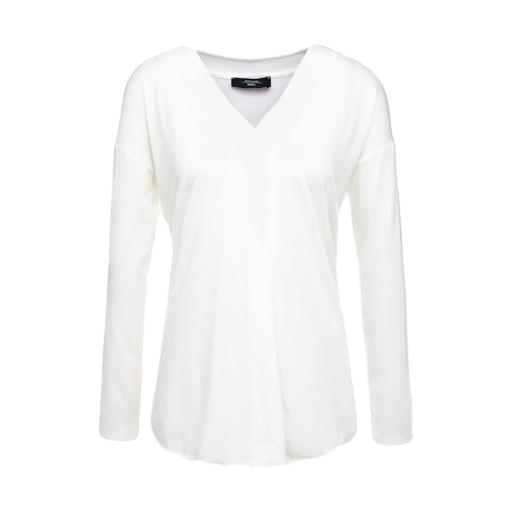
white v-neck long-sleeve top, white long-sleeve v-neck tee, white jersey long-sleeve shirt, white background